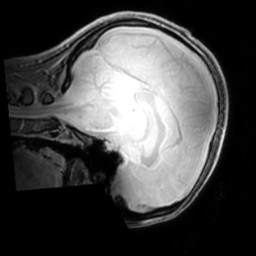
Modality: PDw
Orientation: sagittal
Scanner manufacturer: philips
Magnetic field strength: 7 T
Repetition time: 0.008 s
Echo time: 0.001974 s